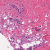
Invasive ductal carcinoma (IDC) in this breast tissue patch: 0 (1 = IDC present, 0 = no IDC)